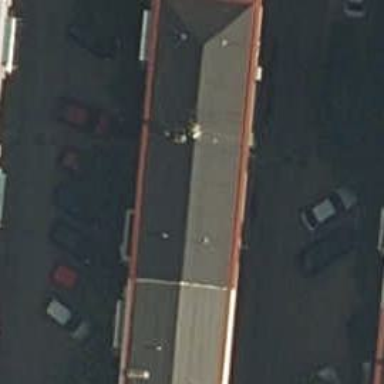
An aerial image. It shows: Building.